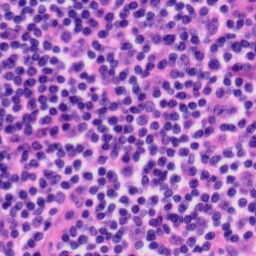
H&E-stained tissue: Tonsil